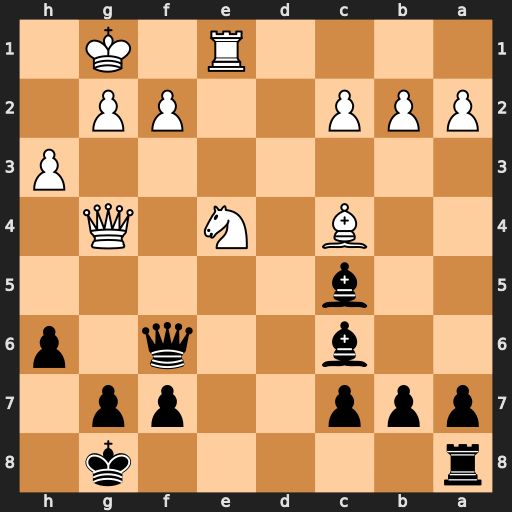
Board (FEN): r5k1/ppp2pp1/2b2q1p/2b5/2B1N1Q1/7P/PPP2PP1/4R1K1
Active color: b
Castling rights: -
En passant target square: -
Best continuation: Bxe4 Qxe4 Bxf2+ Kh1 Bxe1